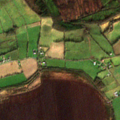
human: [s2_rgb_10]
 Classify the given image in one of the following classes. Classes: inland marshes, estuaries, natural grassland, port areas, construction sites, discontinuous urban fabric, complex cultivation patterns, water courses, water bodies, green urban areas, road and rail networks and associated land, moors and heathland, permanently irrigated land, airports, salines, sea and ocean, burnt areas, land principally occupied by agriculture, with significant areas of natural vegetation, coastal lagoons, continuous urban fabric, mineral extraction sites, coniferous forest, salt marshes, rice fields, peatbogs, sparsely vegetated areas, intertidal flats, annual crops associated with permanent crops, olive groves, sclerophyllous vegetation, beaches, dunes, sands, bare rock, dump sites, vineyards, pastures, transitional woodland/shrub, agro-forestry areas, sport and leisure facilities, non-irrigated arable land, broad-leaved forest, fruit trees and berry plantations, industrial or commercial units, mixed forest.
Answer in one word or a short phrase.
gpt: pastures, transitional woodland/shrub, peatbogs